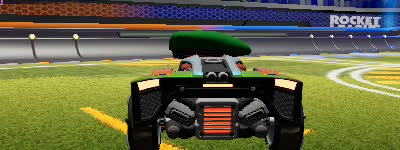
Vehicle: breakout